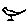
Label: bird